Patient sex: M
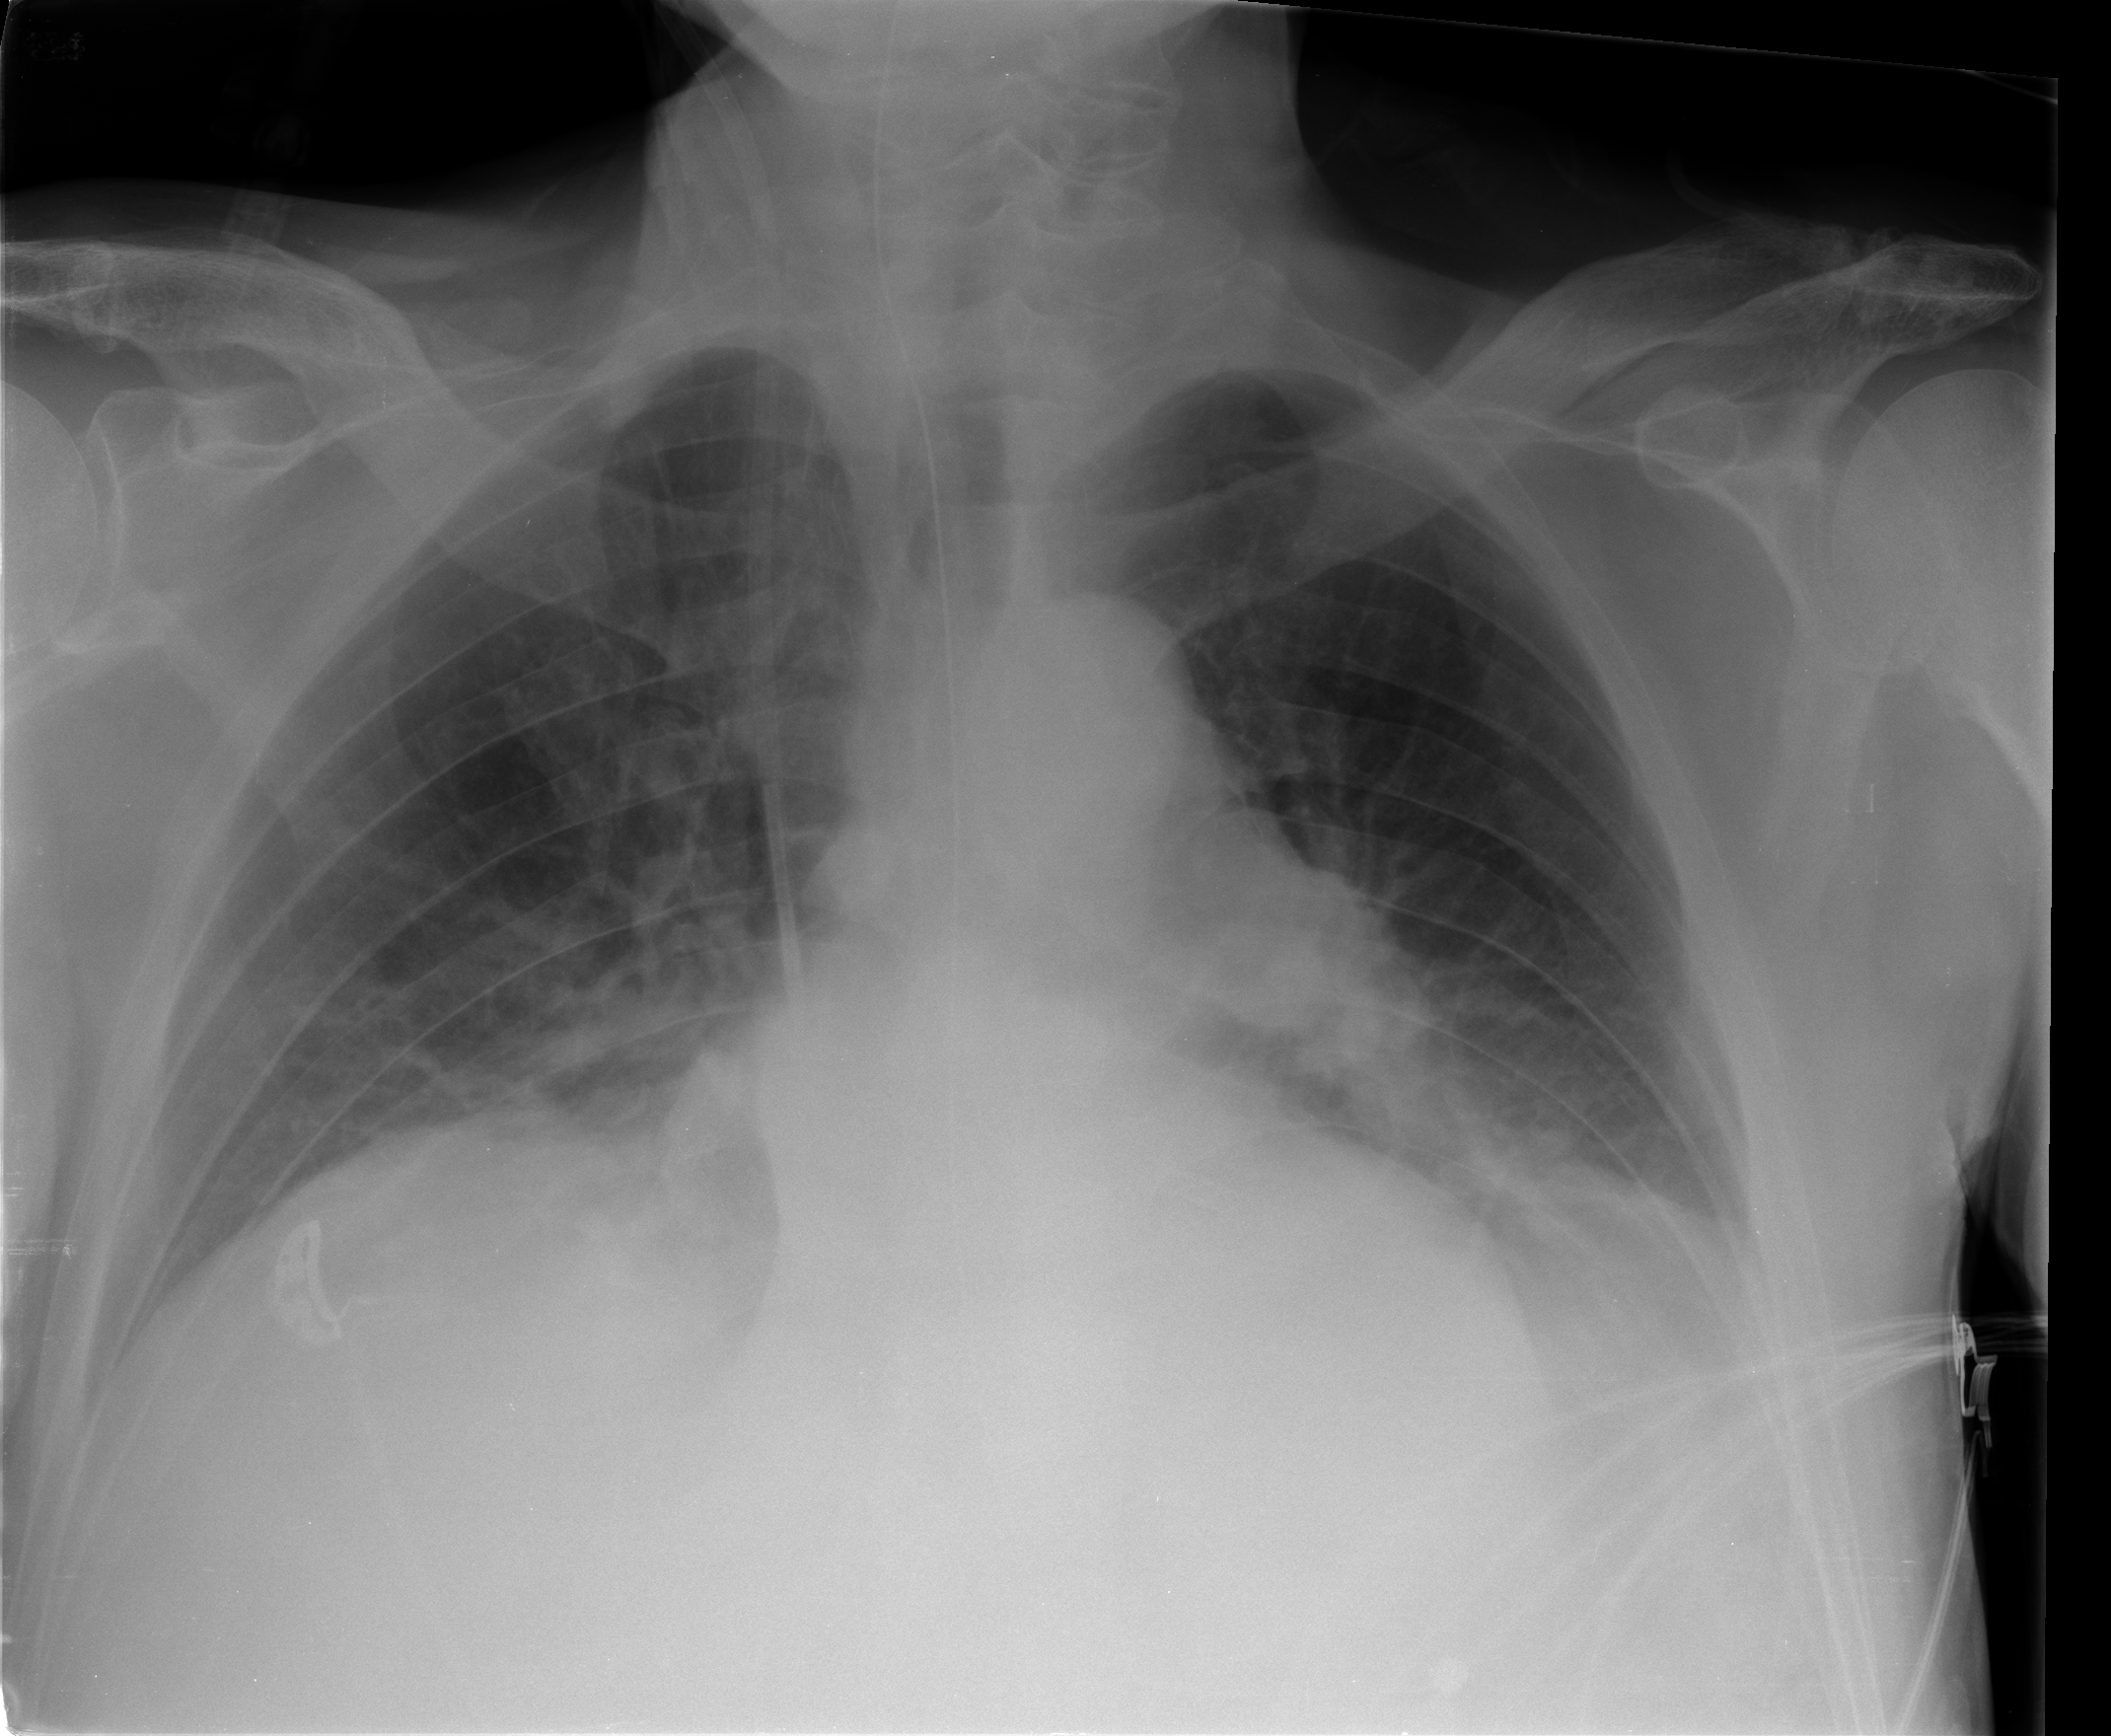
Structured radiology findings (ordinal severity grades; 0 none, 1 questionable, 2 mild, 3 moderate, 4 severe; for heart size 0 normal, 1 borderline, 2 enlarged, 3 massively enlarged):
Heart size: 0
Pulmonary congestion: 0
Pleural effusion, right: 0
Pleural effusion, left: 0
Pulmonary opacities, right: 0
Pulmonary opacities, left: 0
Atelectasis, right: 2
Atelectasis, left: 1